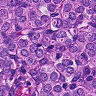
Metastatic tissue present: yes